Question: This issue drives me insane, as I can't see what's causing it. The behavior is unexpected and I just can't see how it can occur. When I execute my plugin using the code below, I get the error message "". Just as expected.
'''
public void Execute(IPluginExecutionContext context)
{
throw new Exception("bada boom");
try
{
throw new Exception("bada bing");
...
} catch (Exception) { }
...
}
'''
However, when I comment out the first throw, I don't get to see "". Instead, I get ""! What the duck?! (Typo intended.)
'''
public void Execute(IPluginExecutionContext context)
{
//throw new Exception("bada boom");
try
{
throw new Exception("bada bing");
...
} catch (Exception) { }
...
}
'''
Here's graphics for the issue.

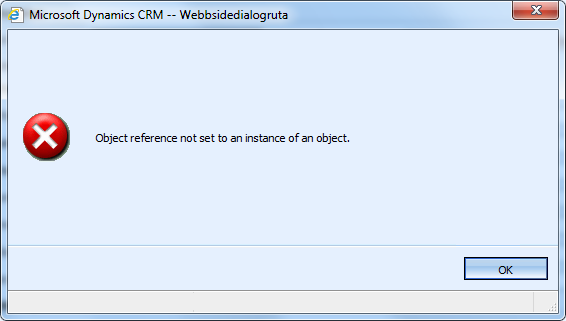
Answer: In your first example the exception is handled at the caller level and up till a catch block is found. In the second example the exception is handled in the mandatory catch or finally block associated with the try of the Execute method.
So in the code inside that catch or finally block you have a null reference exception
'''
void Main()
{
try
{
Execute();
}
catch(Exception x)
{
Console.WriteLine("In main: " + x.Message);
}
}
public void Execute()
{
// Goes to the catch block in main
//throw new Exception("bada boom");
try
{
// Goes to the catch block associated with this try
throw new Exception("bada bing");
}
catch(Exception x)
{
// Uncomment this to see the null reference exception in main
// Console.WriteLine("In Execute: " + x.InnerException.Message);
Console.WriteLine("In Execute:" + x.Message);
}
}
'''
Well, of course, when I say I want to say that you cant write
'''
try
{
....
}
'''
without a catch or a finally clause following the try. And you can write a catch or finally block without code, but you can't omit one of the two keywords and its block